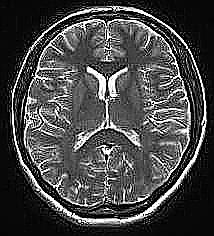
Label: notumor